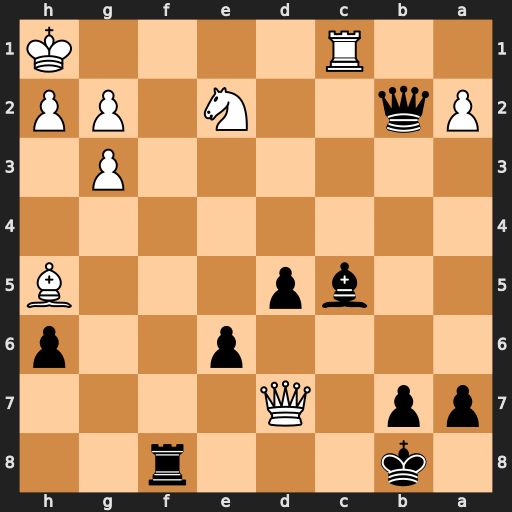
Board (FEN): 1k3r2/pp1Q4/4p2p/2bp3B/8/6P1/Pq2N1PP/2R4K
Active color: b
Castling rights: -
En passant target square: -
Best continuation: Qxc1+ Nxc1 Rf1#